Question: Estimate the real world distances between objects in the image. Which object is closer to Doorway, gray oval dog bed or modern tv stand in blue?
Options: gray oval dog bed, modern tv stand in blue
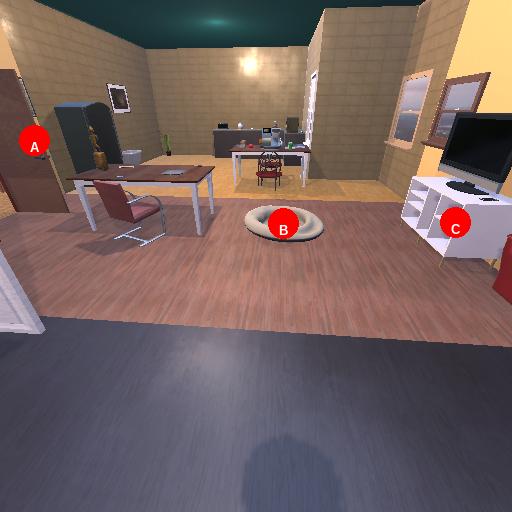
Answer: gray oval dog bed